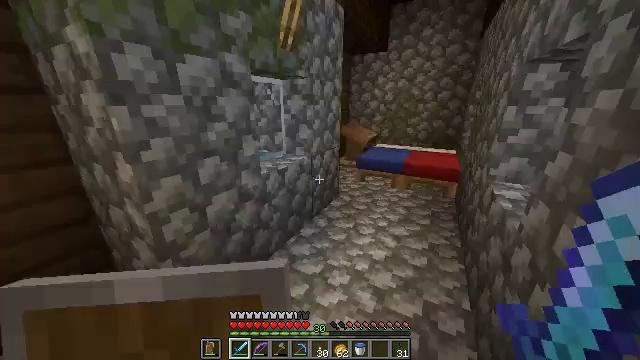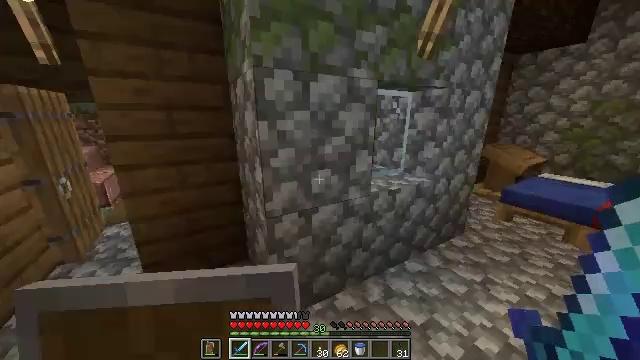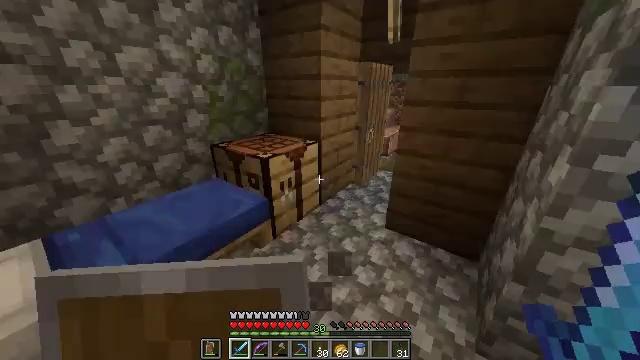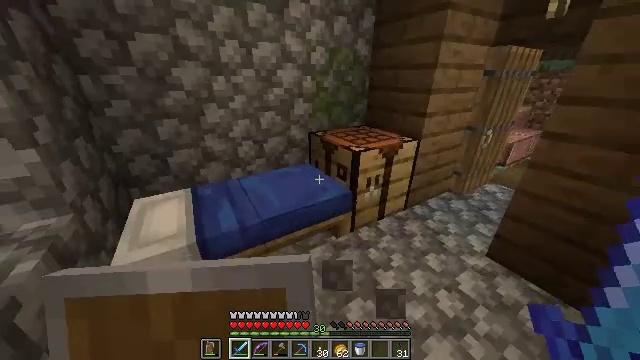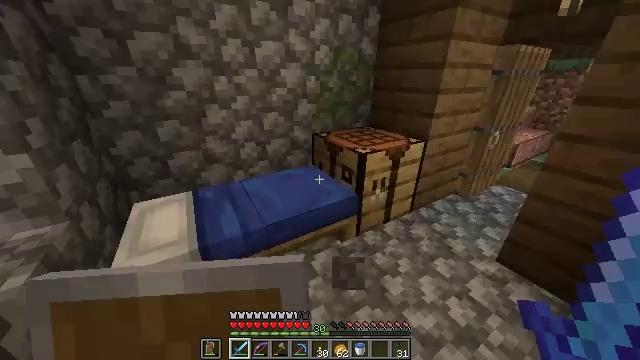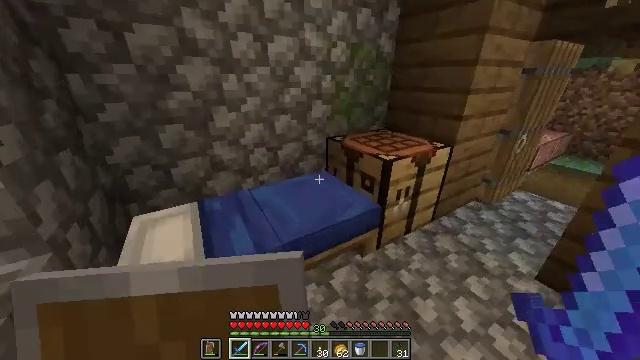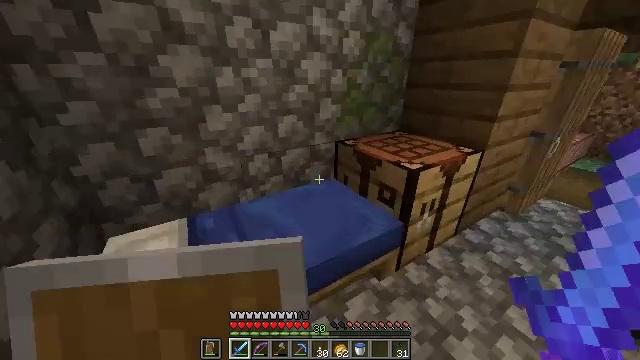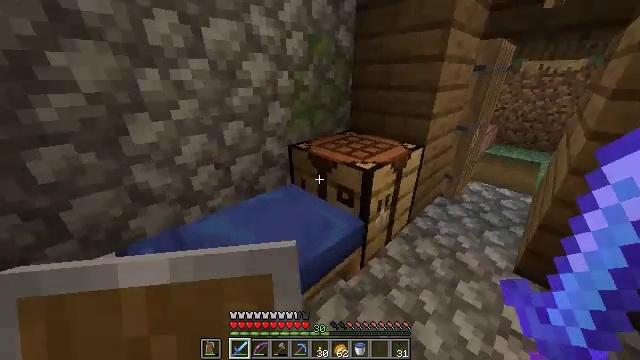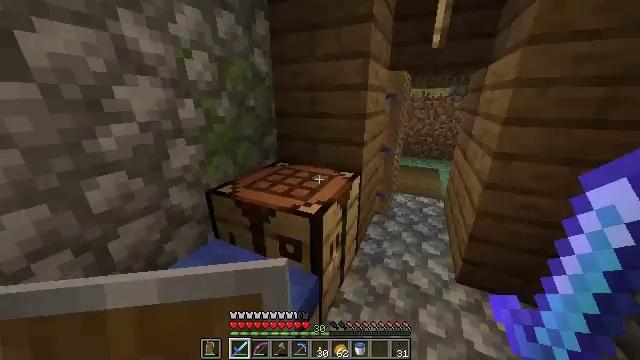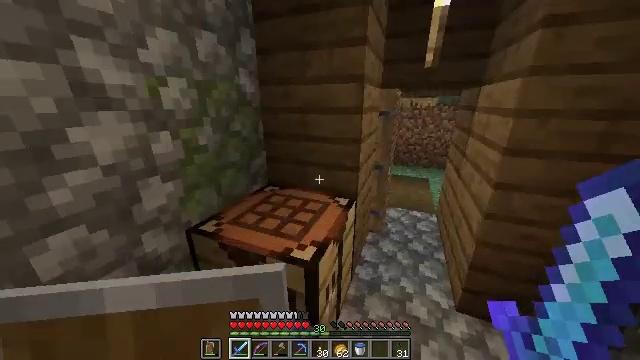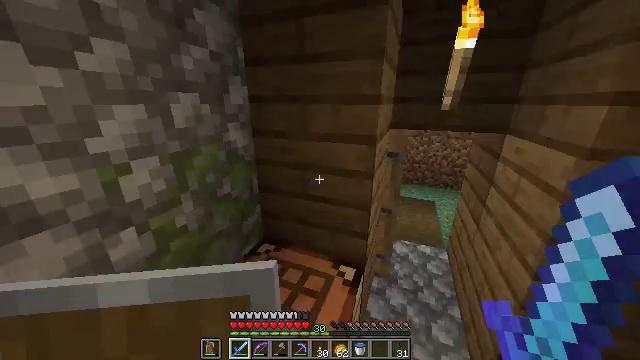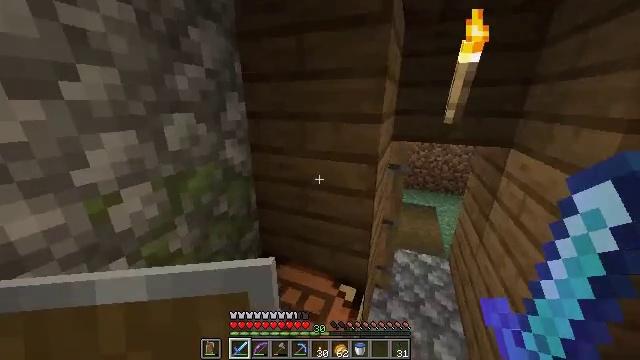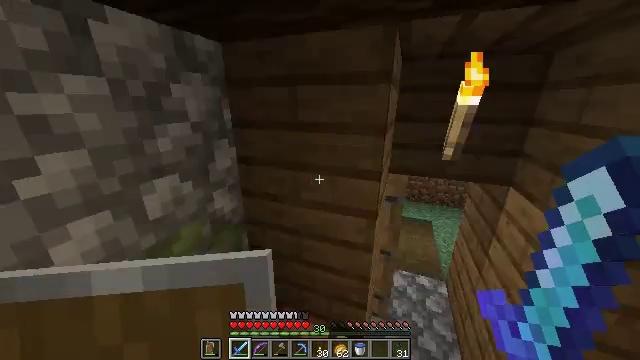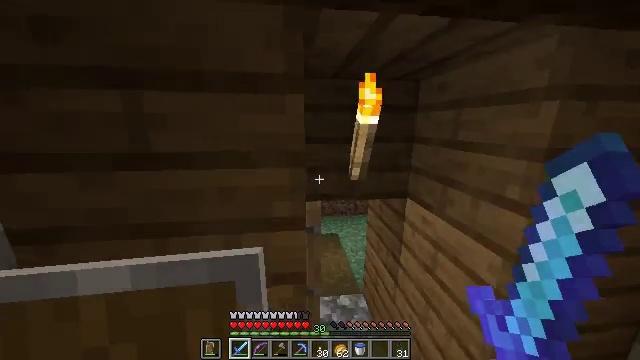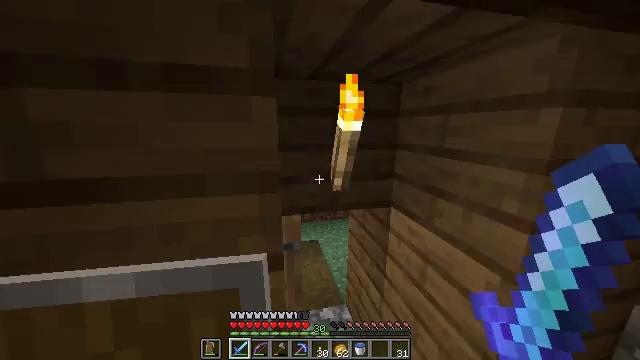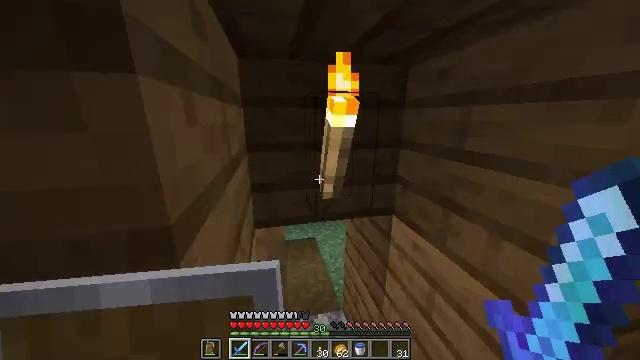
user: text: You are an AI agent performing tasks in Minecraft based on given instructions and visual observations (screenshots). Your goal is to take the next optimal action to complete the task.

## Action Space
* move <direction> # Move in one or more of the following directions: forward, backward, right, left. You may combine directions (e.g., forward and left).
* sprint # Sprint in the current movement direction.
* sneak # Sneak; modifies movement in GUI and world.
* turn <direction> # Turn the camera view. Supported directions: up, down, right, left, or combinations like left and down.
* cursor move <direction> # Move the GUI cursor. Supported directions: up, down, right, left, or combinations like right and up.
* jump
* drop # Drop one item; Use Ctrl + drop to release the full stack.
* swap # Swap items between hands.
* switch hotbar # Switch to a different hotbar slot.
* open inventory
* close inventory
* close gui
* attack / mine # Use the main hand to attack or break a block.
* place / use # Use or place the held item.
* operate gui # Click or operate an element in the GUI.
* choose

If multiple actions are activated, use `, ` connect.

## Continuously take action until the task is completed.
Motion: motion action
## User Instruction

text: Mine beetroots from the garden.
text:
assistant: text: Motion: move forward, turn left and up
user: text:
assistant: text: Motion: move forward and move left, turn left and down
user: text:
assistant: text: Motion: move forward and move left, turn left and down
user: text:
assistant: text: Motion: move forward and move left
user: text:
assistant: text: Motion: move forward
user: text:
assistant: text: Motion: move forward
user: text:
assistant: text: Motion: move forward, turn right
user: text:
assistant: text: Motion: move forward, turn right and up
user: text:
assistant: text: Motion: move forward, turn right
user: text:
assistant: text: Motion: move forward
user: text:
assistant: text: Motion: move forward
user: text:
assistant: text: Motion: move forward, turn right
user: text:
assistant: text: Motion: move forward, turn right and up
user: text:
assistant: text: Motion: move forward and move right, turn right
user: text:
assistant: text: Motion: move forward and move right, turn down
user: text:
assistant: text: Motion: move forward and move right, turn left and down
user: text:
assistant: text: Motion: move forward, turn left and down
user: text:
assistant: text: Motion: move forward, turn left and down
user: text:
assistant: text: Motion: move forward
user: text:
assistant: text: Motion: move forward, turn left and down
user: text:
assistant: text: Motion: move forward, turn left and up
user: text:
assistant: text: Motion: move forward
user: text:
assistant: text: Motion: move forward
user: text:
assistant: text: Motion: move forward
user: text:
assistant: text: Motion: move forward and move right, turn left and up
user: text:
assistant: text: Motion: move forward and move right, turn left and up
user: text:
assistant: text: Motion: move forward and move right, turn left and up
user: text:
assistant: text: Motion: move right, turn left and up
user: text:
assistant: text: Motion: move back and move right, turn left and up
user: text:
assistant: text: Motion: move back and move right, turn left and up